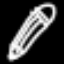
Label: pencil